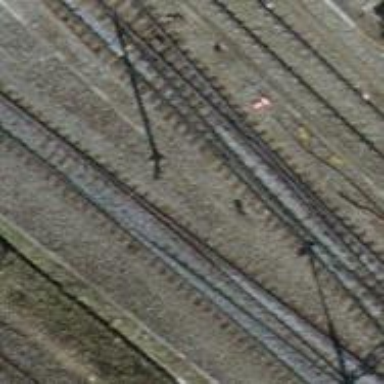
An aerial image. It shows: Railway switch.